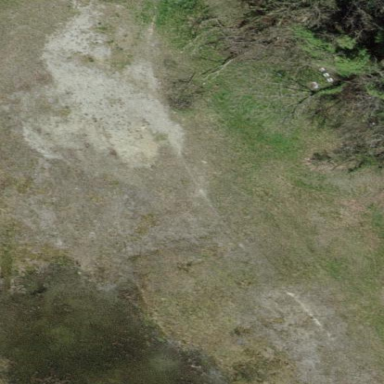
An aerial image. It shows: Area covered with grass.